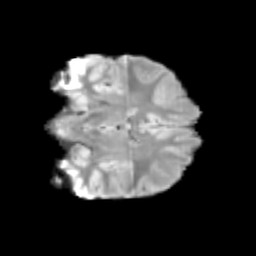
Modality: T2w
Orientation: coronal
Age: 11
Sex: female
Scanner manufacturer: siemens
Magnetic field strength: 3 T
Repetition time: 3.8 s
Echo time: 0.07 s